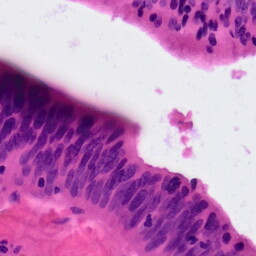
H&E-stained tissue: Colon